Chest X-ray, PA view. Patient: 43 years old, sex M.
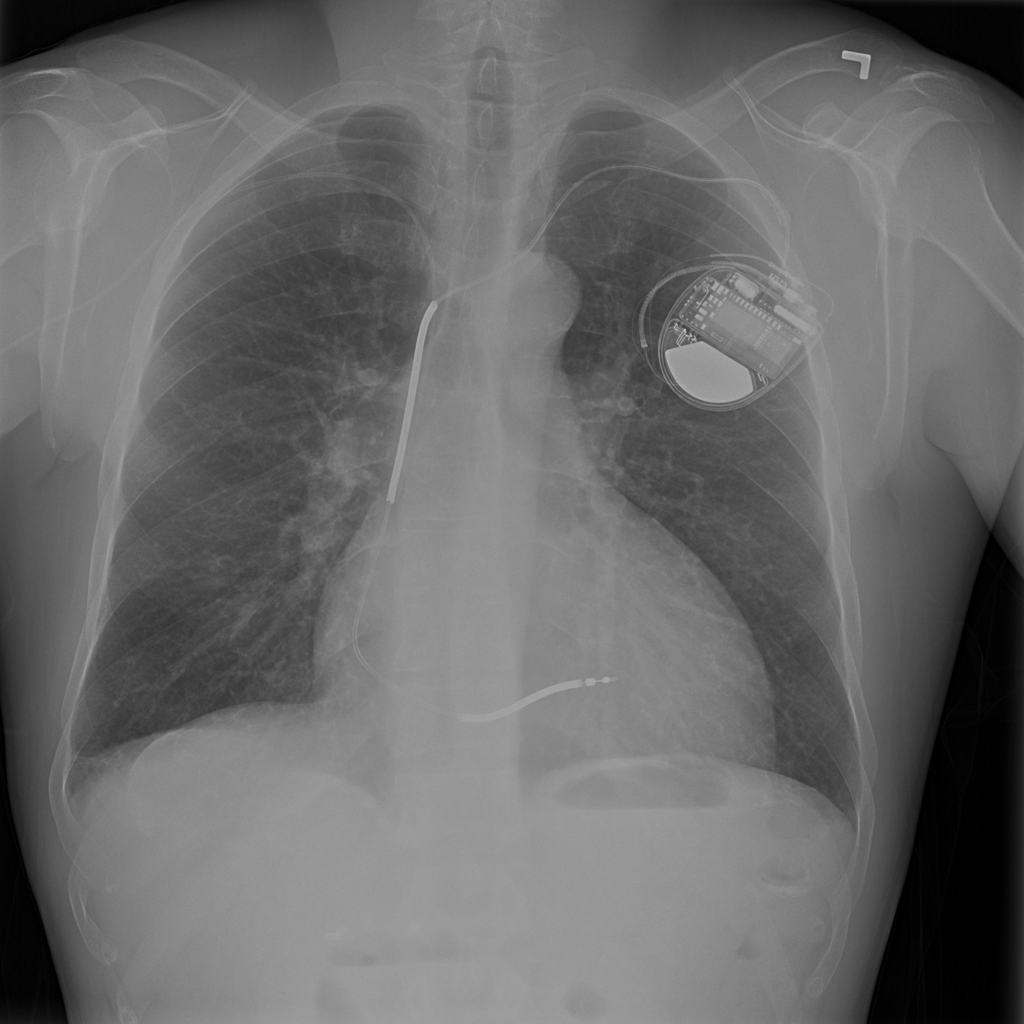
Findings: Cardiomegaly